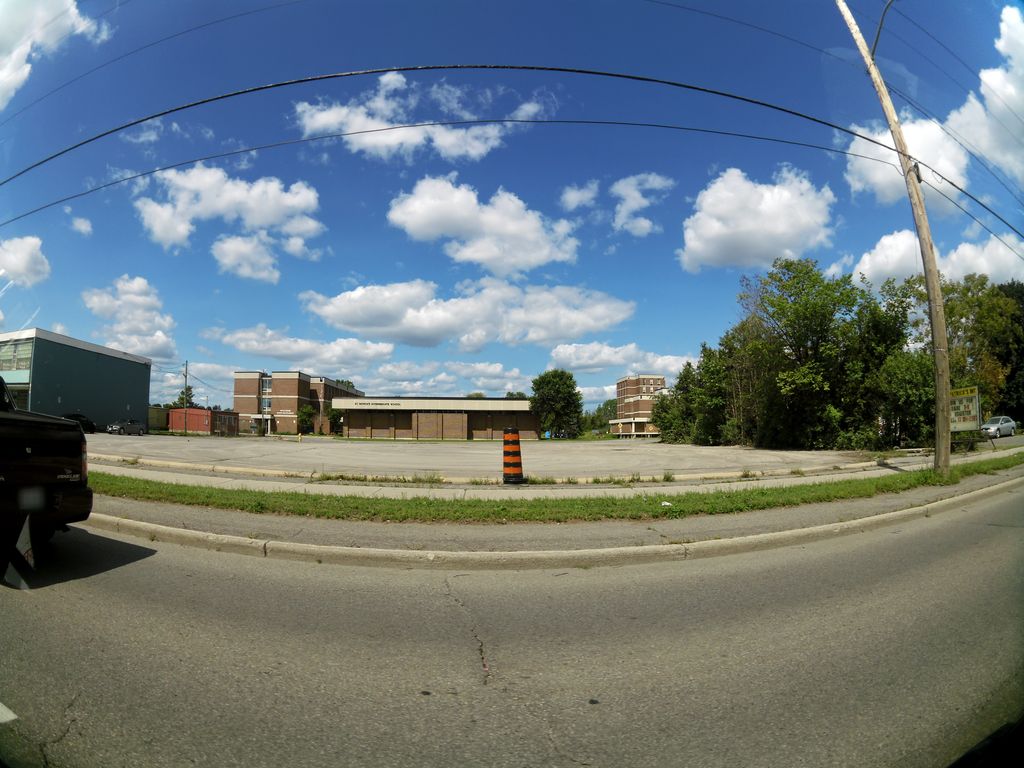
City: ottawa-gatineau